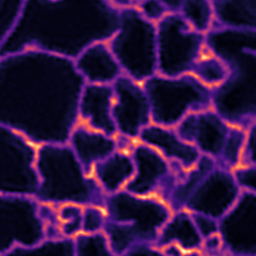
Label: Super-resolution ER image